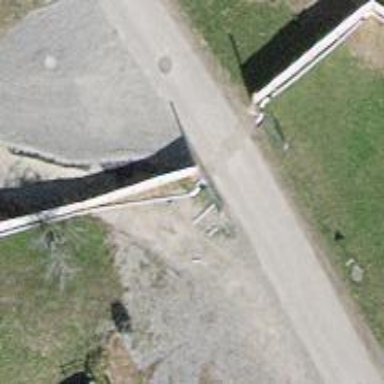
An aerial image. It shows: Gate.